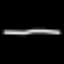
Label: line